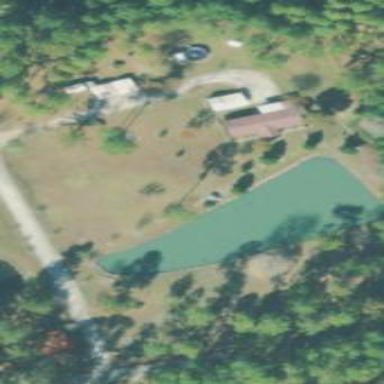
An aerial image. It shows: Pond surrounded by natural water.